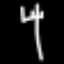
Label: fork